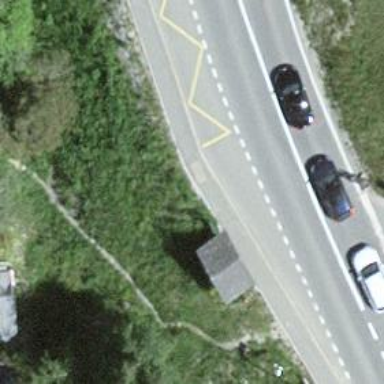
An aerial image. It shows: Bus stop with platform for public transport.